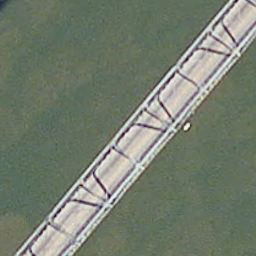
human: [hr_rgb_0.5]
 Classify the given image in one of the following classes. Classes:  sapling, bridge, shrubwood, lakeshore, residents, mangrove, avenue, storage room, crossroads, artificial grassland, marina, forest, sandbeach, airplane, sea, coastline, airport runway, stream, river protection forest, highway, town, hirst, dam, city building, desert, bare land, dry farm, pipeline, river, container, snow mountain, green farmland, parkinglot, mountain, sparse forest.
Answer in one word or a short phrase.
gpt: bridge